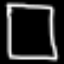
Label: square